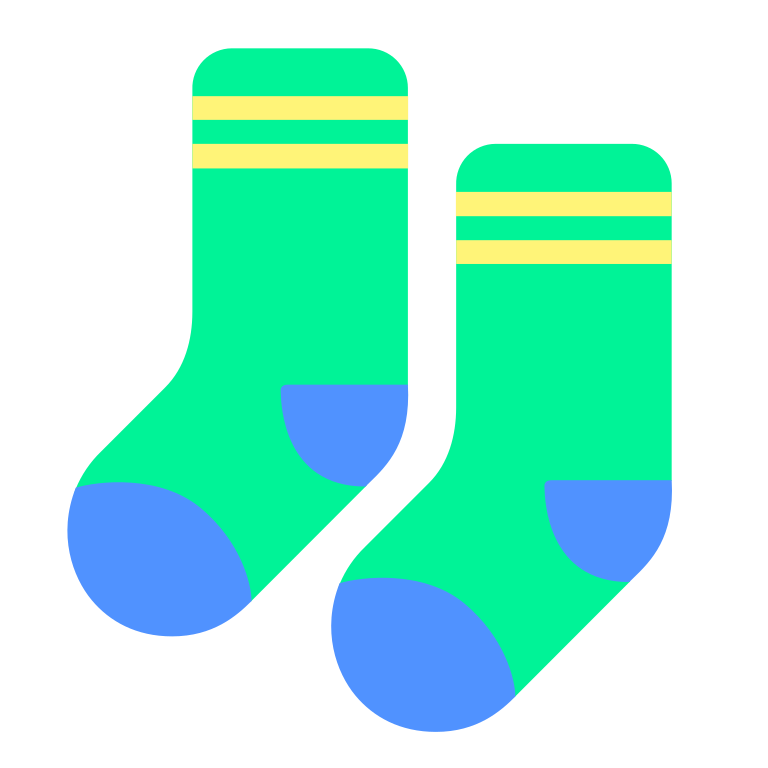
socks flat